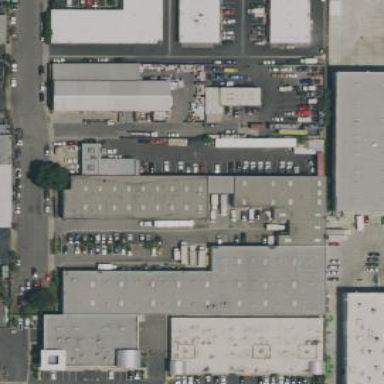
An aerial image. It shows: Warehouse.